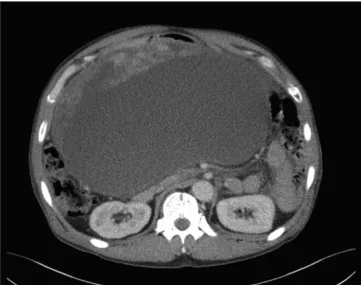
B. Computed tomography revealed the large cyst and solid component showing enhancement.
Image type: radiology (ct)